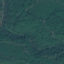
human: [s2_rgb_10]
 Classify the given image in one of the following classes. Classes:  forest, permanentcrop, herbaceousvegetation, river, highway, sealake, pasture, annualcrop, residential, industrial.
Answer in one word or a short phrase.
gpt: Forest